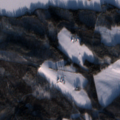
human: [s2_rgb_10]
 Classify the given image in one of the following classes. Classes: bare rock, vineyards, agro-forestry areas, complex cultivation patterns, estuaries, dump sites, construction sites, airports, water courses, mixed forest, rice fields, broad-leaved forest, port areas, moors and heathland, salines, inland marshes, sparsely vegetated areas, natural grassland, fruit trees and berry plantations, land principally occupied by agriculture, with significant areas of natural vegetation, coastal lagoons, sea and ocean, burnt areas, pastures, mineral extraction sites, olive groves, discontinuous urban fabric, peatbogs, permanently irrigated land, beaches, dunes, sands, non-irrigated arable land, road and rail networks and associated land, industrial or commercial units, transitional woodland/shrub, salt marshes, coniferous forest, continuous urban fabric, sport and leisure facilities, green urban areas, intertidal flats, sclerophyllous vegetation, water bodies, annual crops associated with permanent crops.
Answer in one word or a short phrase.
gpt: non-irrigated arable land, land principally occupied by agriculture, with significant areas of natural vegetation, coniferous forest, mixed forest, water bodies